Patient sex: M
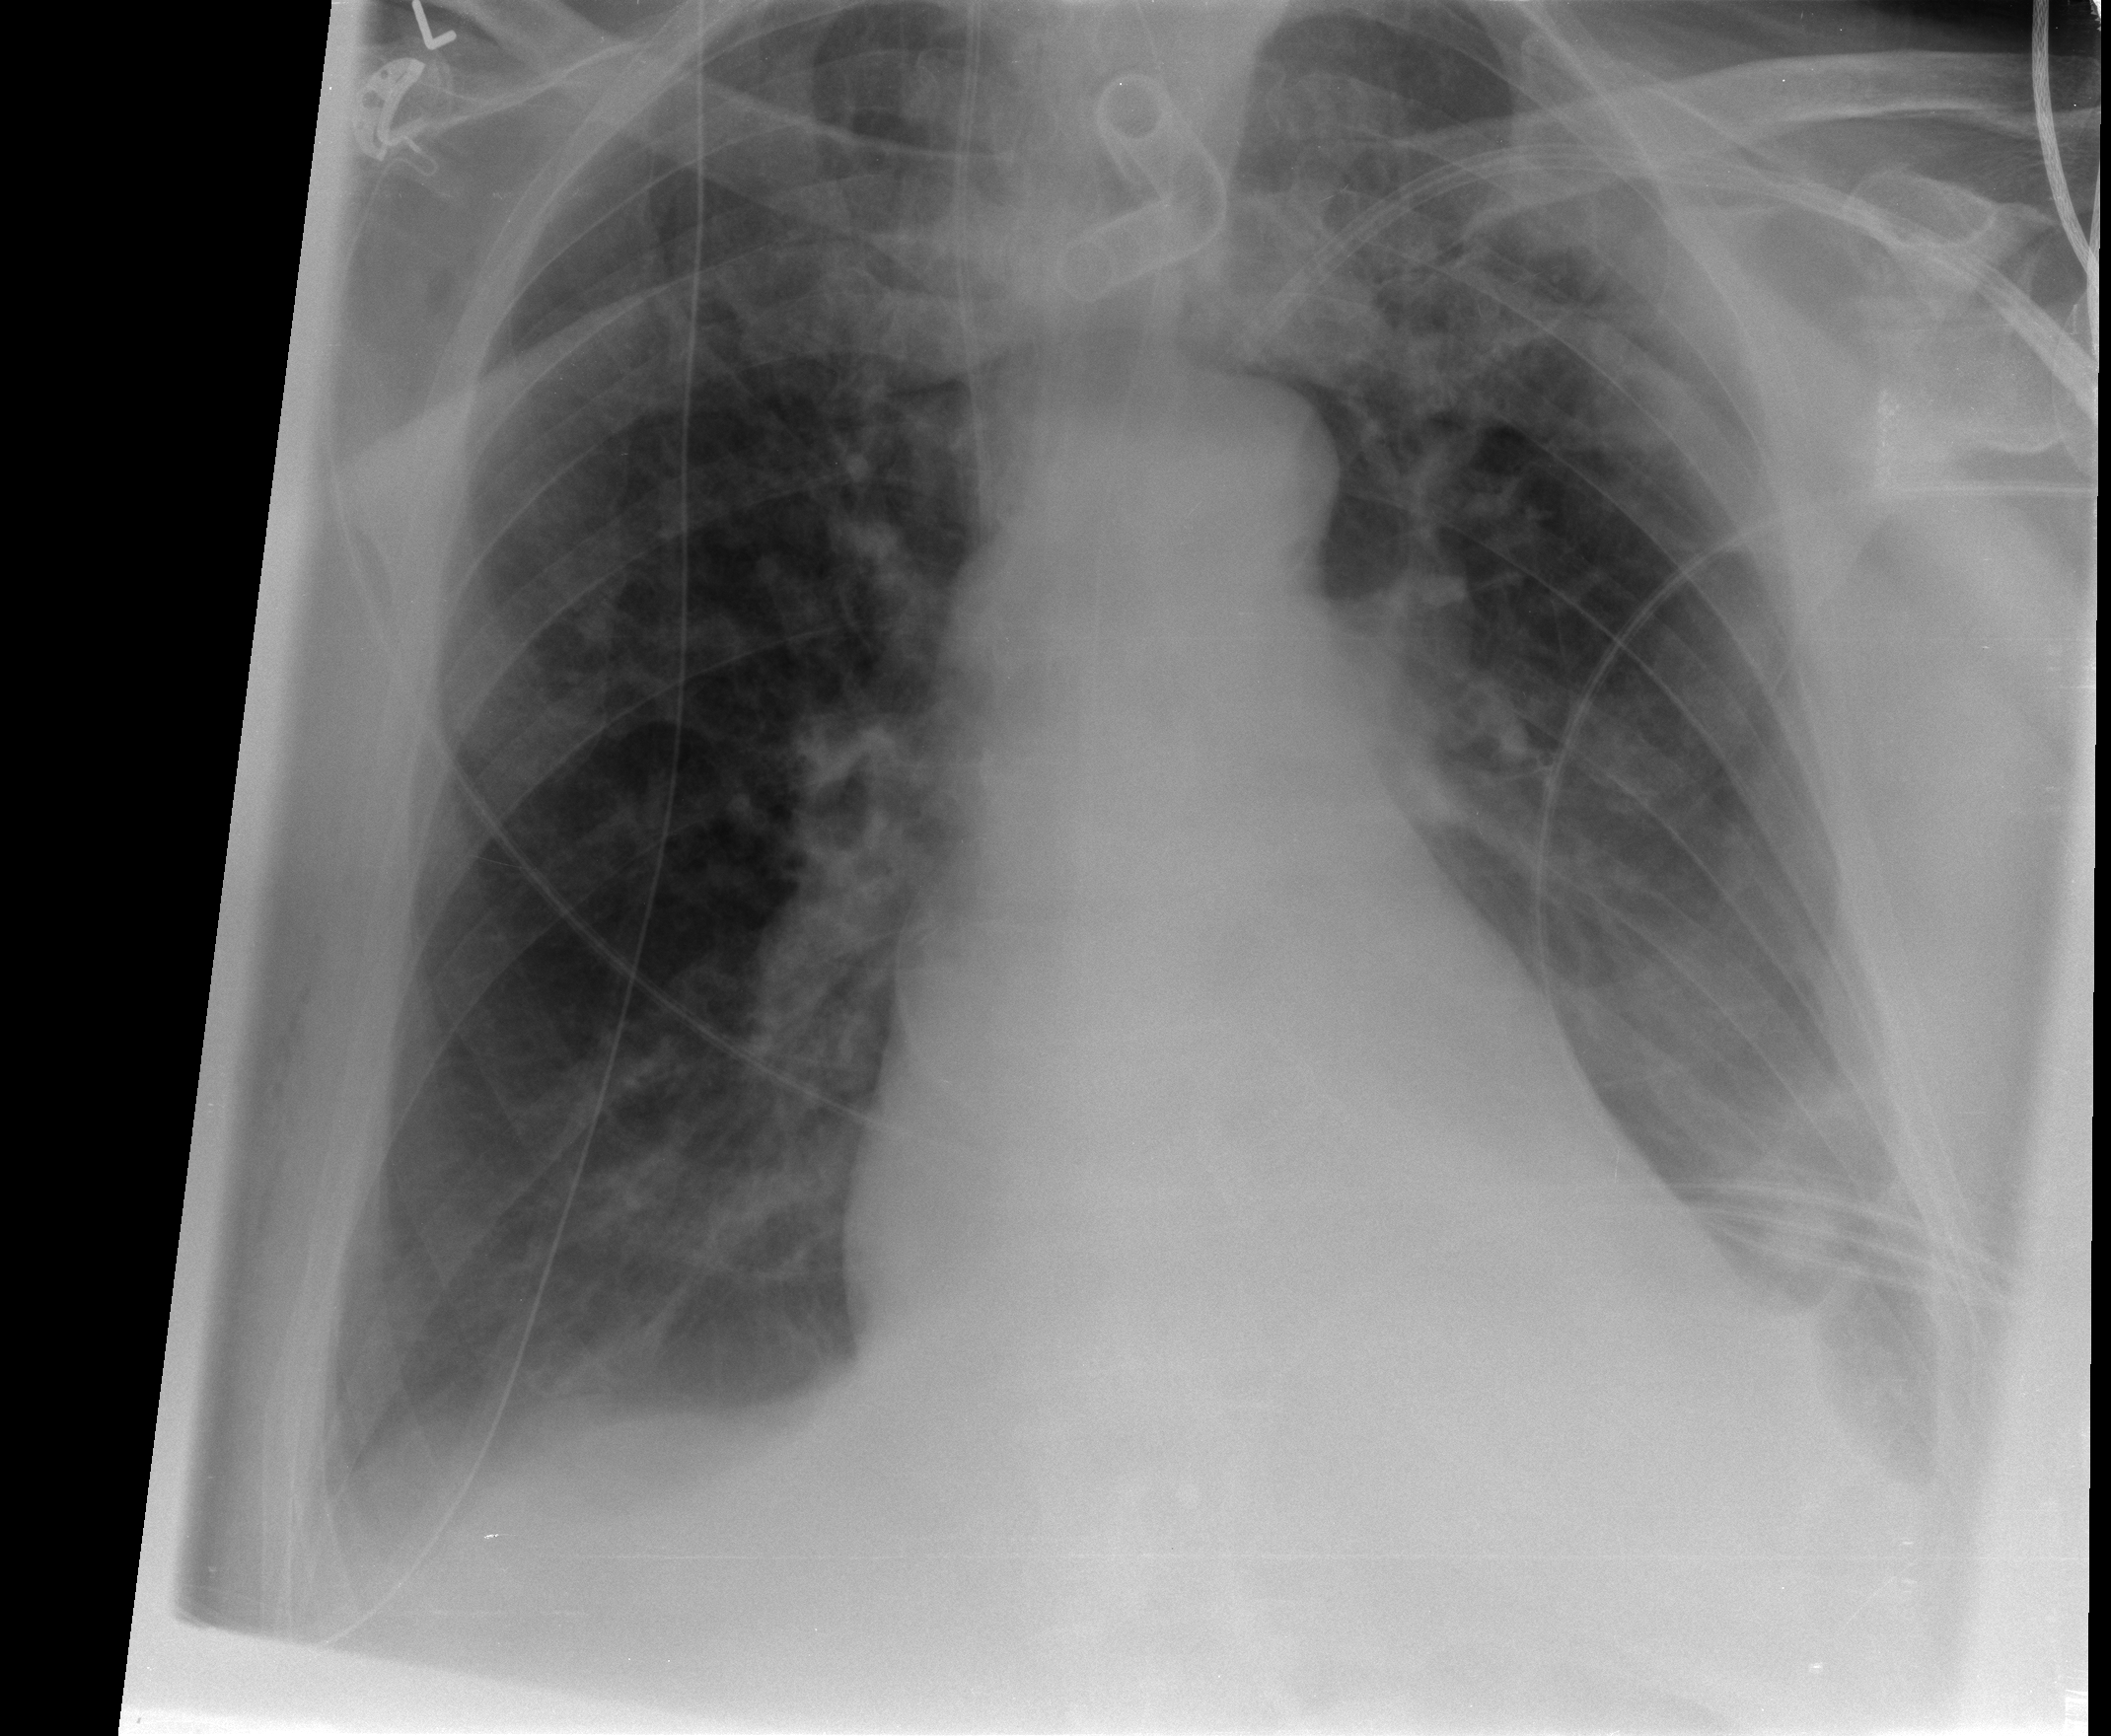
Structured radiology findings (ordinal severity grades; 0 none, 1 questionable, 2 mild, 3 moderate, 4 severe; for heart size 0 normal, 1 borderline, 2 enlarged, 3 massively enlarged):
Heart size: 2
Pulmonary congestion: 2
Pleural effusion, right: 1
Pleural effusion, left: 2
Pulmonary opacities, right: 1
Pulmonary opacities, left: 0
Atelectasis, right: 2
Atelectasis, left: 2